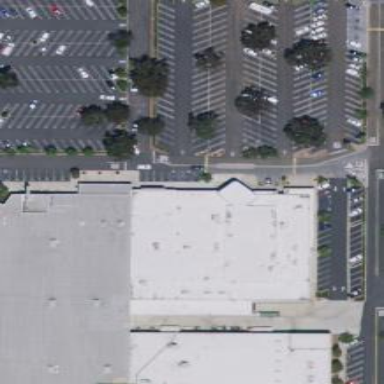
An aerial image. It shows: Retail building categorized as commercial.